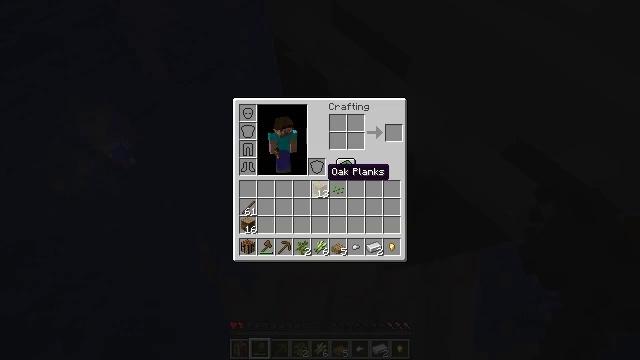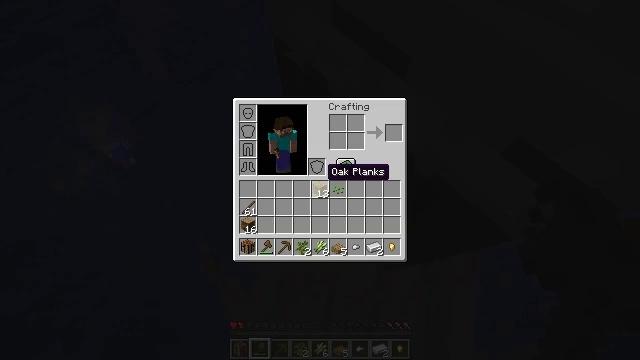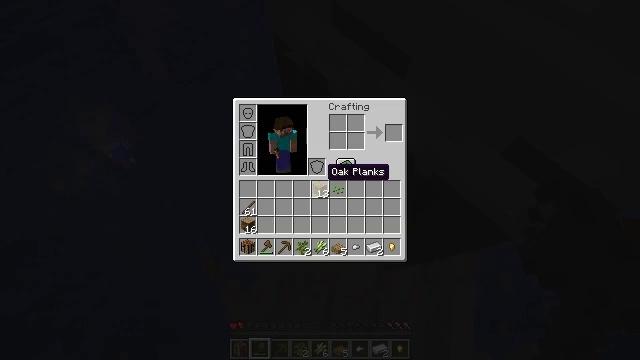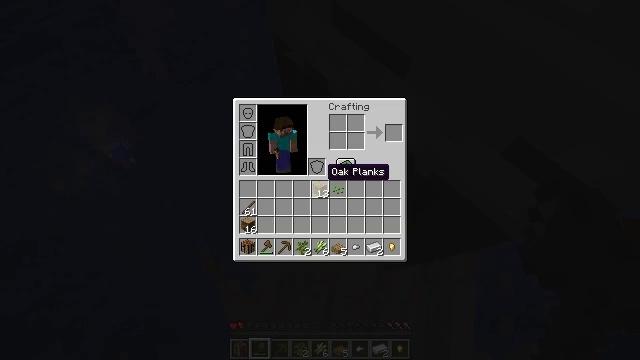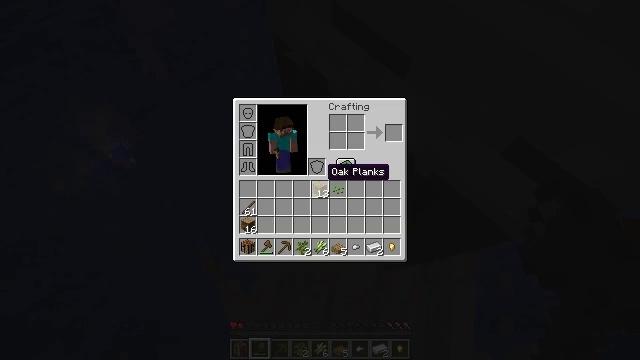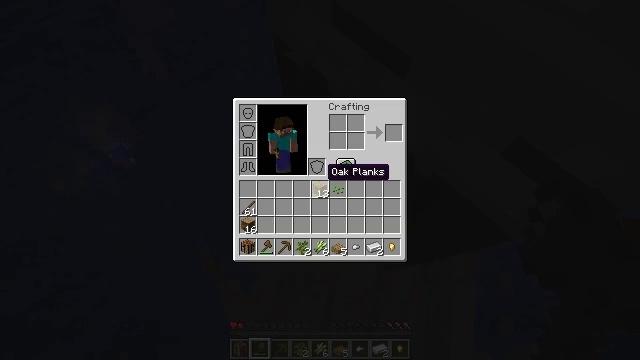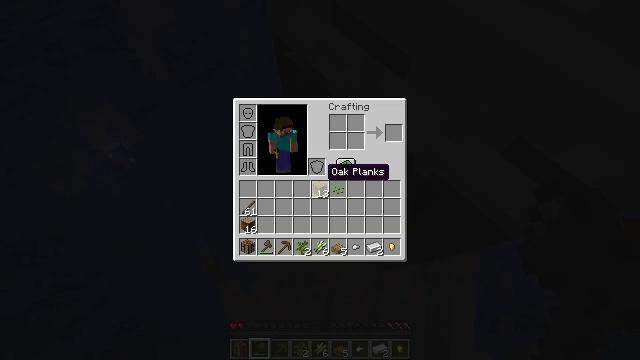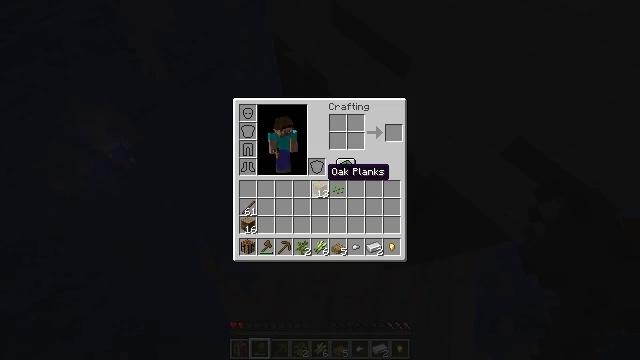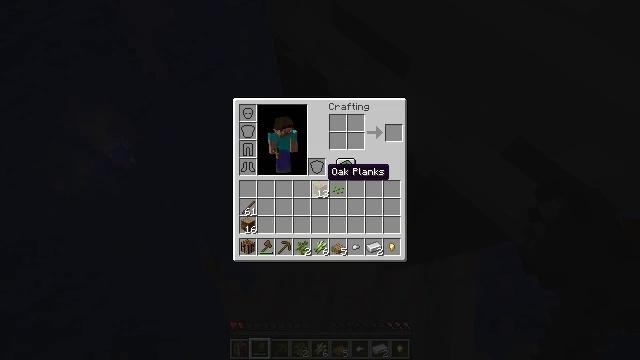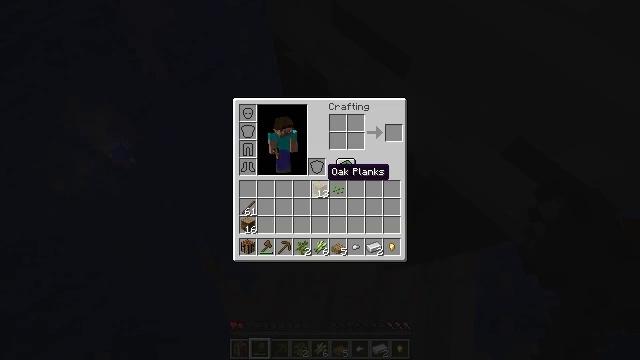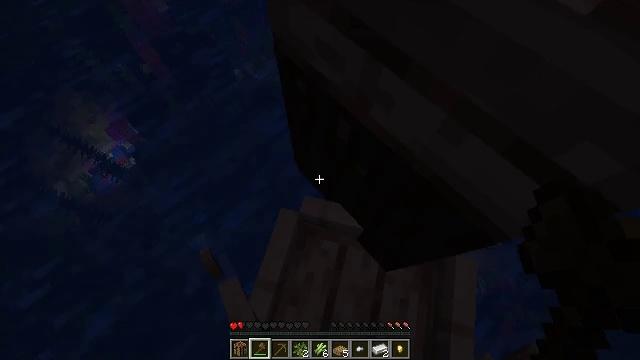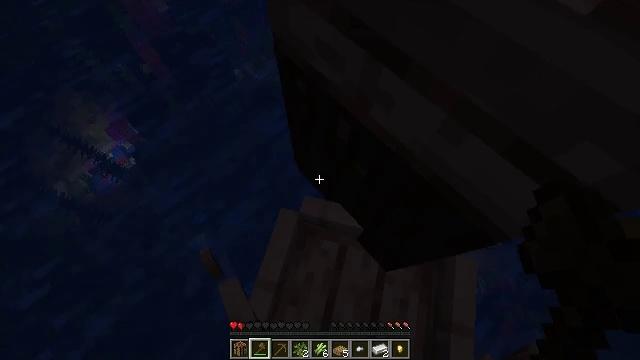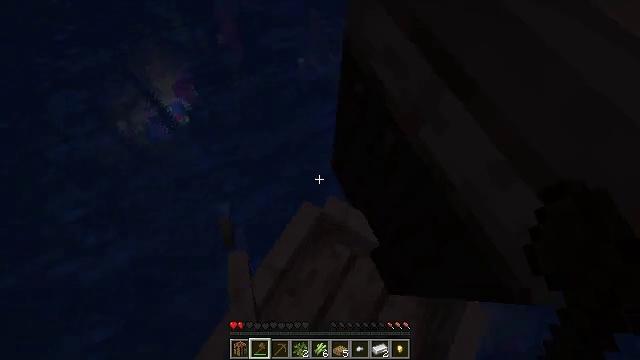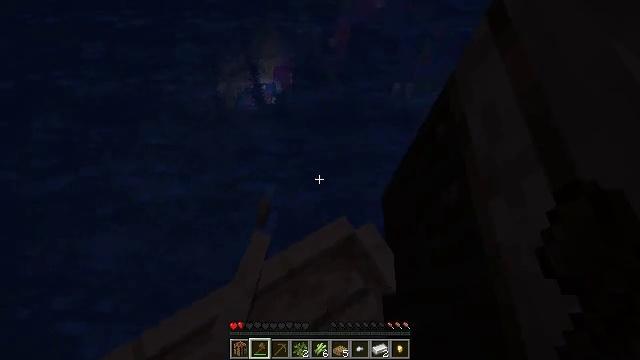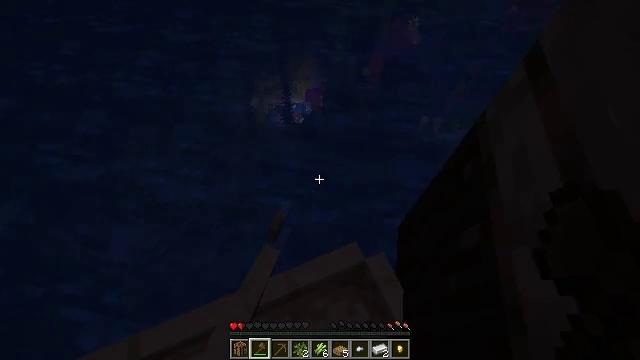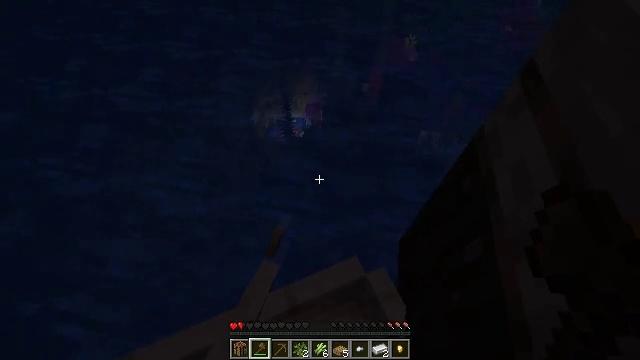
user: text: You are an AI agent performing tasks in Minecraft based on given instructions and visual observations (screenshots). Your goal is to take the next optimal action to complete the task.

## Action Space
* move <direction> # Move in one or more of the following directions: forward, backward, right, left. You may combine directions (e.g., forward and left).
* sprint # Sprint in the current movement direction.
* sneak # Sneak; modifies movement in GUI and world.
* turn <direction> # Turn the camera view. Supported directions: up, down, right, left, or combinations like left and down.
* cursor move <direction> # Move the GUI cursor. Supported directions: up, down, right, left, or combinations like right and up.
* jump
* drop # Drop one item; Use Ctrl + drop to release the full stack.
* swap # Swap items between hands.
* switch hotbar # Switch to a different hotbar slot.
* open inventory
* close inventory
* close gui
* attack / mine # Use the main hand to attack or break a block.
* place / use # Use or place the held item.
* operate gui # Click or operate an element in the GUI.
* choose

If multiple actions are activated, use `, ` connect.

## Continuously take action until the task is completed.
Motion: motion action
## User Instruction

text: Reclaim the spruce slab for later use.
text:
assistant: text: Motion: no_op
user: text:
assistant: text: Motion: no_op
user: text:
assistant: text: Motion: no_op
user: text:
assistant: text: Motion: no_op
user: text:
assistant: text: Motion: no_op
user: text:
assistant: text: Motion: no_op
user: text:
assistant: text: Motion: no_op
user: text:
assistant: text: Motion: no_op
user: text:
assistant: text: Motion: no_op
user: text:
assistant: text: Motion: close inventory
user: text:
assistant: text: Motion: close inventory
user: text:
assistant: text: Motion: turn left, close inventory
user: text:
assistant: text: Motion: turn left and up
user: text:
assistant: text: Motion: turn left and up
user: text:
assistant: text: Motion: turn up
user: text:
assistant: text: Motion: turn left and down
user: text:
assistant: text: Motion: no_op
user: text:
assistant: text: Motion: no_op
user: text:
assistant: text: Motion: no_op
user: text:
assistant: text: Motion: turn left and up
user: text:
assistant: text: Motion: turn left and up
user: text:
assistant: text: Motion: no_op
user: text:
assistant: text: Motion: no_op
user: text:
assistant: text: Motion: no_op
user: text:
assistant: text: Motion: no_op
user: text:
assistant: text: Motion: no_op
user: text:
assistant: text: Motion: no_op
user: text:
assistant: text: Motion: no_op
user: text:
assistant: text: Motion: no_op
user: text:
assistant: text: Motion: no_op